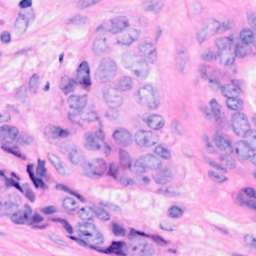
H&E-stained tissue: Breast